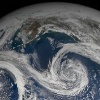
Label: cloud